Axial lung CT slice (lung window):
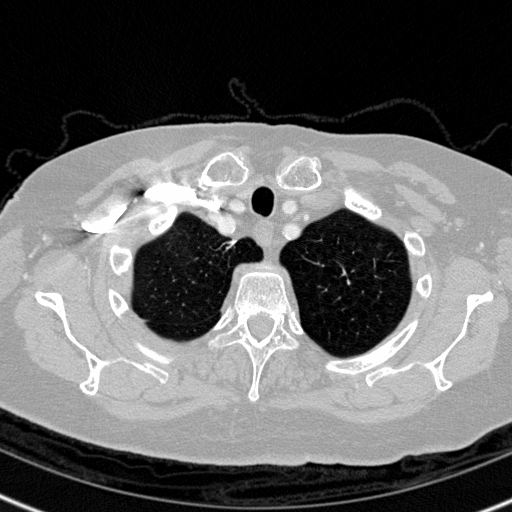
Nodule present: no